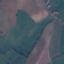
Land use / land cover: Pasture